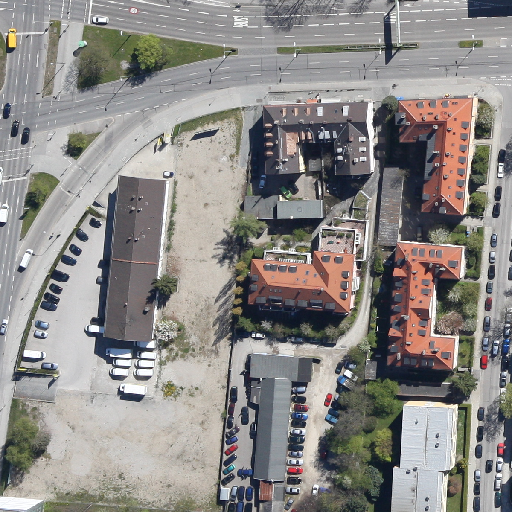
Referring expression: car driving on the road